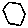
Label: hexagon